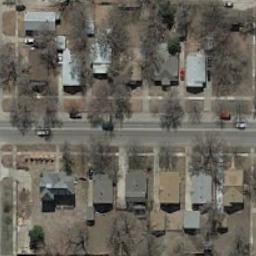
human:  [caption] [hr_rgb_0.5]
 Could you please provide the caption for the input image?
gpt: The medium residential is on the bare land next to the road .

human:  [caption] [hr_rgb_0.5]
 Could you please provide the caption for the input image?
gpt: There are a lot of trees in mid-sized residential areas .

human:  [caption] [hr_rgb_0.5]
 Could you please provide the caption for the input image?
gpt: Many buildings are in medium residential area .

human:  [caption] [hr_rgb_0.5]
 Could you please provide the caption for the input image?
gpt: The medium residential area has some neatly arranged houses and bare trees and a road goes through the medium residential area .

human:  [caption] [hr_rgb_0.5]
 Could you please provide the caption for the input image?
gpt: There are some buildings and withered trees on the medium residential area .